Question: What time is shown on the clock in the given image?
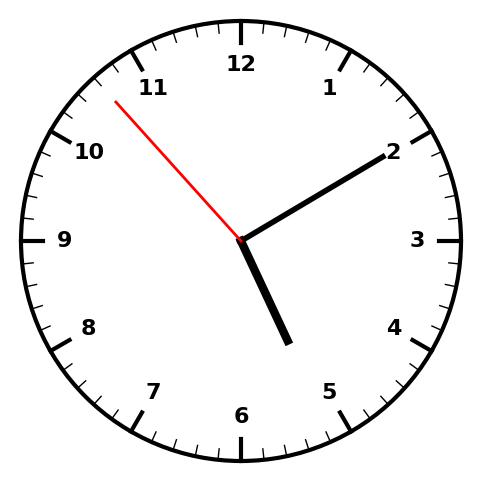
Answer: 05:09:53